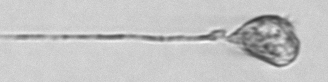
Label: Tontonia_appendiculariformis